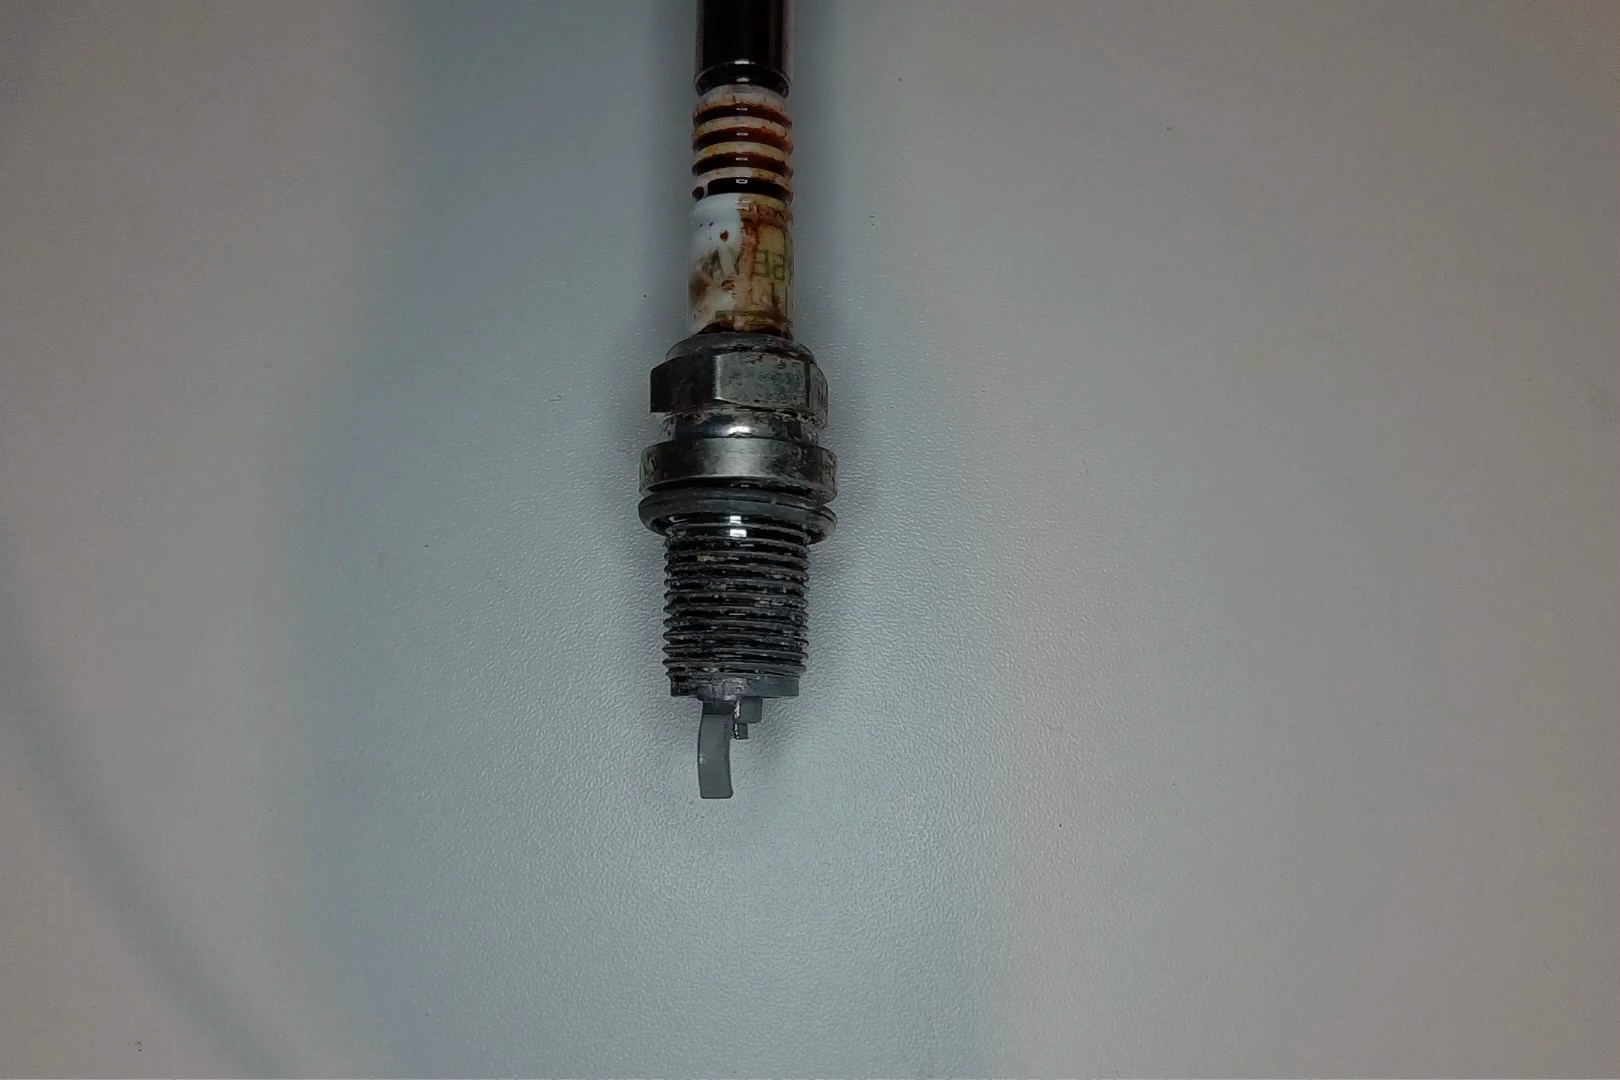
Label: anomaly